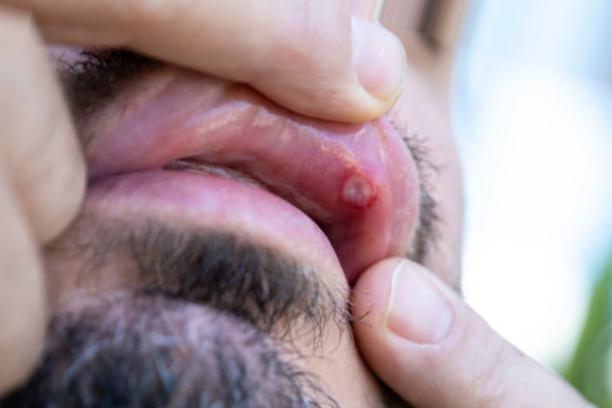
Condition: Mouth Ulcer